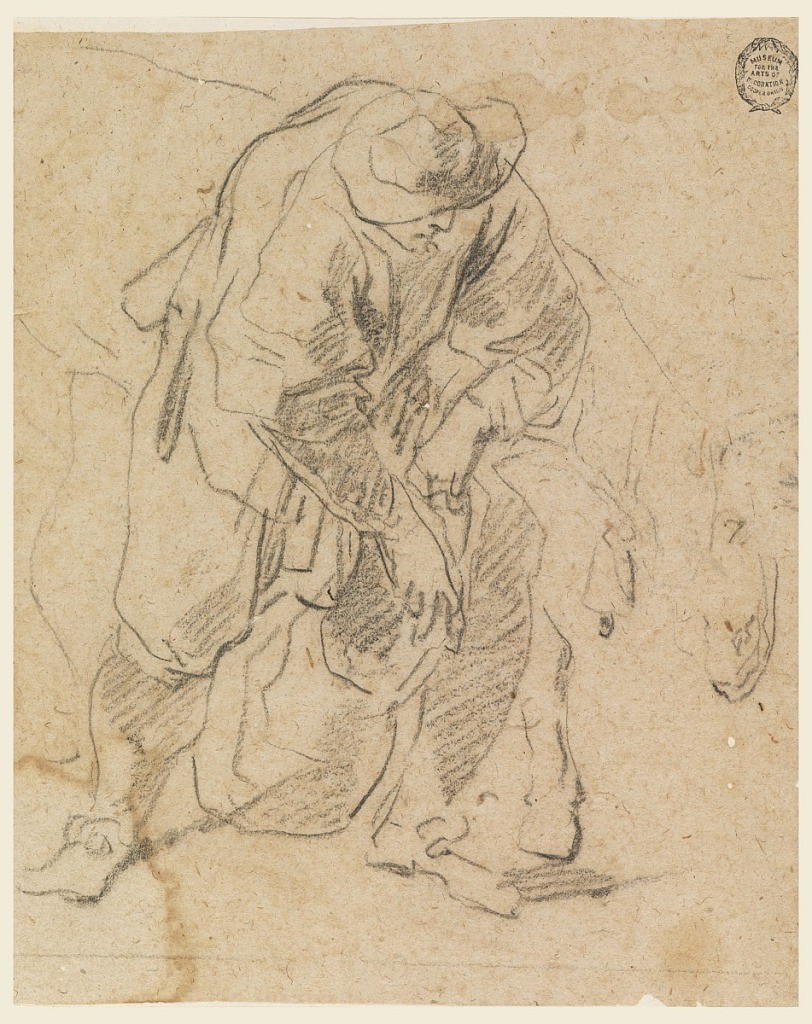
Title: Peasant with Bag
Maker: Carlo Marchionni, Italian, 1702–1786
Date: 1728–78
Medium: Graphite on brown laid paper
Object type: Drawing
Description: Bent male figure with bag on ground between his legs.